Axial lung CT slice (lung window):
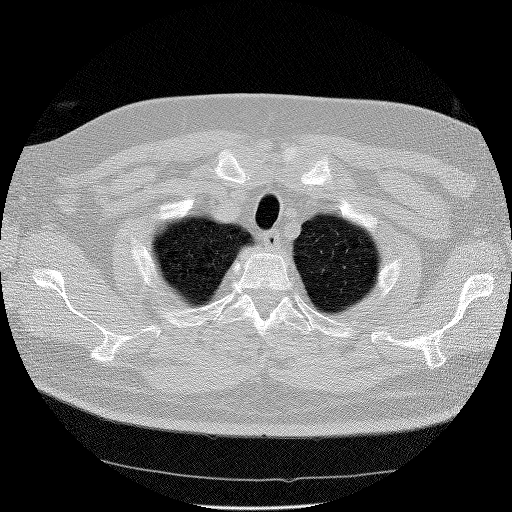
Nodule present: no